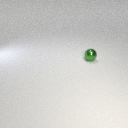
small green metal sphere